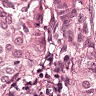
Metastatic tissue present: yes